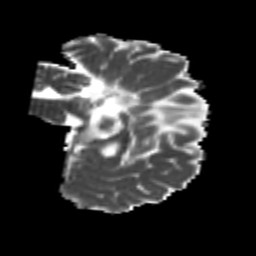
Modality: MD
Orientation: sagittal
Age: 20
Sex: male
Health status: healthy
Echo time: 0.074 s